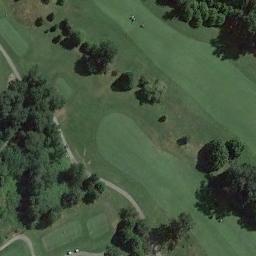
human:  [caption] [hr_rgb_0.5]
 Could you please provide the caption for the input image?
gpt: There are several paths and many trees on a large green lawn on the golf course .

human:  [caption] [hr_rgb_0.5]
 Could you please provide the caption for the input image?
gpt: There are several rows of trees on this lawn .

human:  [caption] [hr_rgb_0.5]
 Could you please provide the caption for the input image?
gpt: The golf course has some putting greens, Fairways and barrier trees .

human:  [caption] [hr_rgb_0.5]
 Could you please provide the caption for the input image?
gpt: There are some trees on the golf course .

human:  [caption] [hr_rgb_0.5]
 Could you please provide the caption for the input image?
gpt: Many trees are near the golf course .